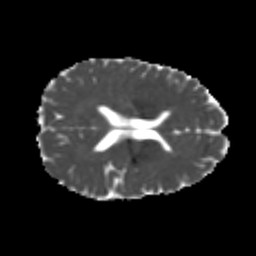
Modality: MD
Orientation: axial
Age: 22
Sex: female
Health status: healthy
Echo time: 0.074 s